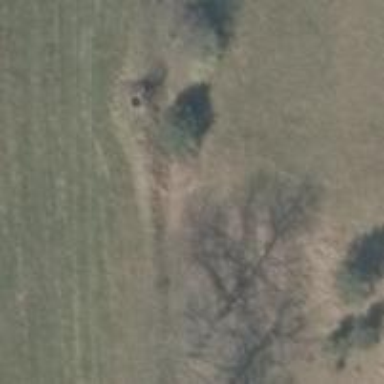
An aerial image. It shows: Hunting stand.